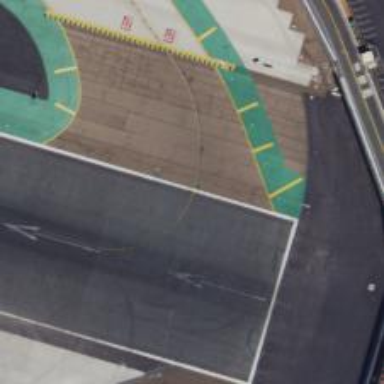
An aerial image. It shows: Image of taxiway at airport.